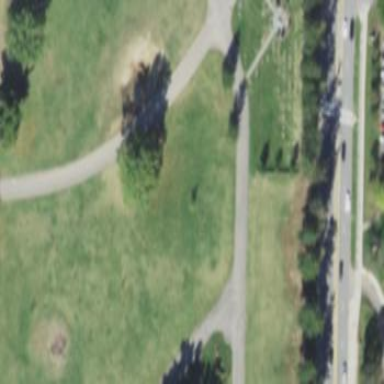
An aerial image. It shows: Historical memorial located in graveyard.